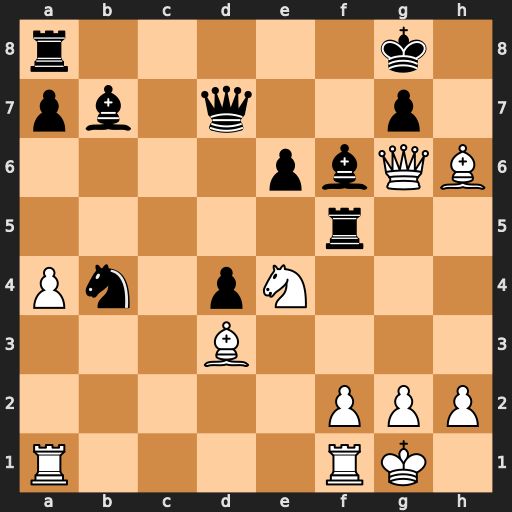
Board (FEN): r5k1/pb1q2p1/4pbQB/5r2/Pn1pN3/3B4/5PPP/R4RK1
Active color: w
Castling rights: -
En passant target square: -
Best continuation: Nxf6+ Rxf6 Qh7+ Kf8 Qh8+ Ke7 Qxg7+